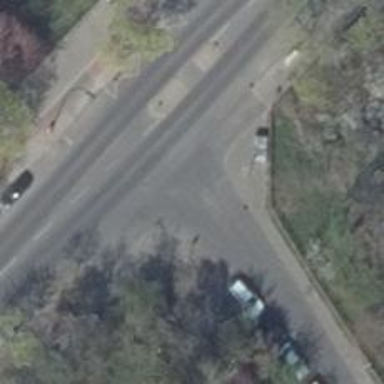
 featuring sidewalks on both sides and parking lane on the right."